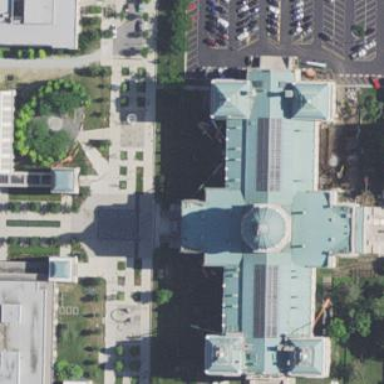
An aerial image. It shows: Public building.